Question: Hi I am trying to edit the view channel table pictured below

Is this possible to remove table columns and replace them with data from that channels field group?
Or would I have to make a module and create this view from scratch?
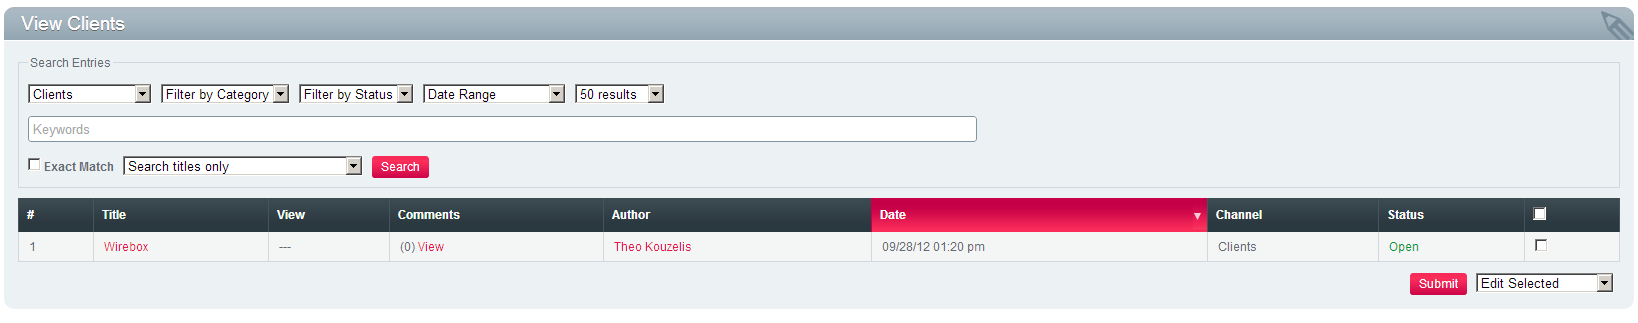
Answer: Take a look at the Zenbu addon:
<URL>